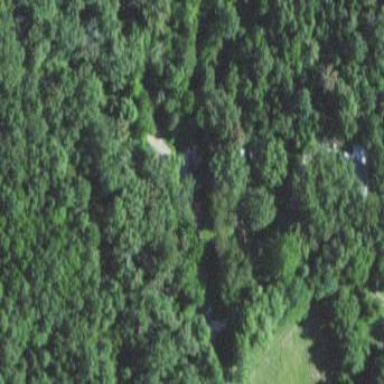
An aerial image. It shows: Deciduous broadleaved woodland.